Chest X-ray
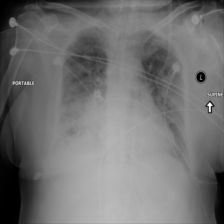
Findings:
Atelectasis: negative
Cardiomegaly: negative
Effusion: negative
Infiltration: negative
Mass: negative
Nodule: negative
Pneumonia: negative
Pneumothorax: negative
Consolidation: negative
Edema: negative
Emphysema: negative
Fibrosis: negative
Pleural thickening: negative
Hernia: negative